Question:
I am trying to compile a simple c++ program that calls some functions from the NDPI C library. When compiling using the shared library (.so file) it can't find some of the functions in the library (like set_ndpi_flow_malloc) but seems to be able to find another function called set_ndpi_malloc.
Note: I believe the functions it can't find were newly added to the library when it updated from version 1.8 to 2.0, but the library files I am using were all compiled from source of version 2.0.
See the image linked above to see the compiler output each time and the code.
The two compile attempts were made within a minute of each other and nothing was changed except for one line in the makefile to compile with the static library instead of the shared library.
## Update
This has been identified as an issue with the library not exporting all the symbols.
See the issue on github here: <URL>
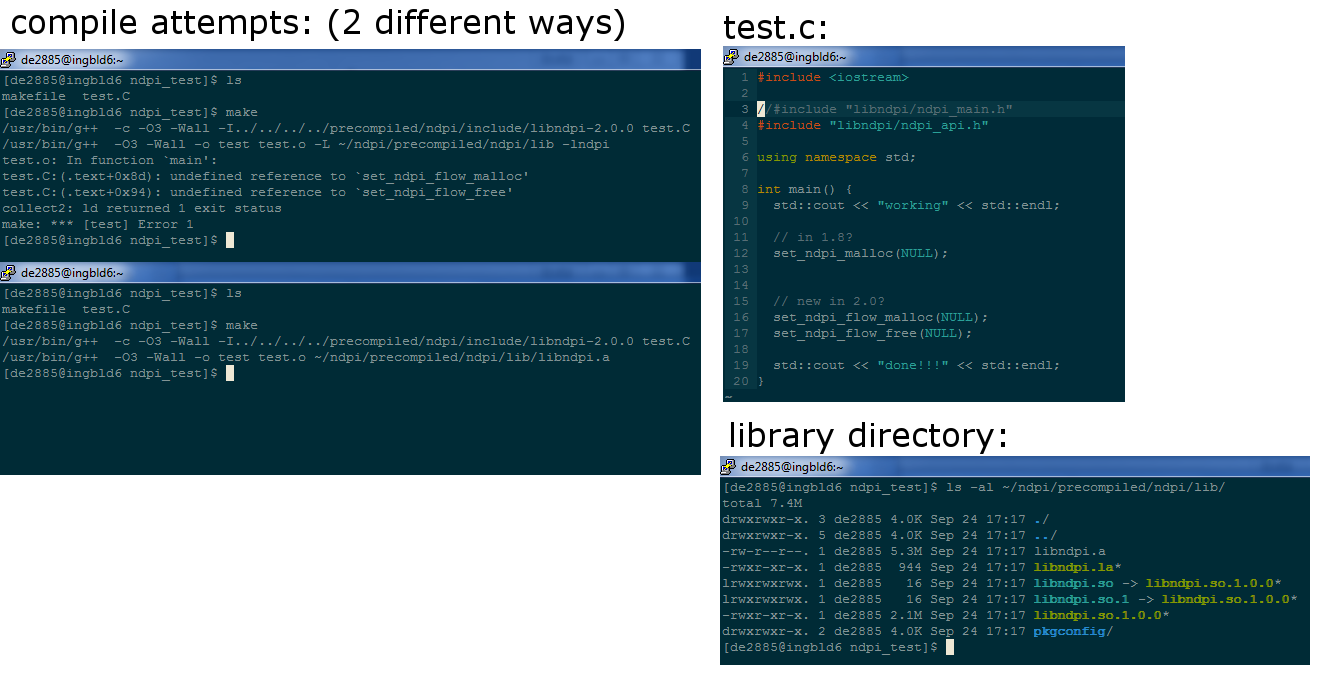
Answer: I made some effort to reproduce your steps.
1. Clone (download/unpack) the library source from their Github
2. Enter the source directory of the library
3. ./autogen.sh (as per README.md, also: libpcap-dev package is needed to be installed in the system)
4. ./configure (as per README.md)
5. make (as per README.md)
6. Create a file in the home directory called test.cpp and place your code there (however, I think that include statement shall be reworded as simply #include "ndpi_api.h")
7. g++ -c -O3 -Wall -I ./src/include ~/test.cpp (as per your wish)
8. g++ -O3 -Wall -o test test.o -L ./lib -lndpi (as per your wish)
So, indeed, there are undefined symbols in this case.
I used 'nm -gC ./lib/libndpi.so' to read the symbol list and didn't find
'set_ndpi_flow_malloc' and 'set_ndpi_flow_free'. Not mentioned in either way.
I then inspected './src/include/ndpi_api.h' and './src/lib/ndpi_main.c' and couldn't wrap my head around what might have been wrong there. Everything seemed to be OK since these two functions were implemented and defined similar to their counterparts without . Nevertheless, the difference certainly exists and could be observed in './libndpi.sym' file.
As you might see, 'set_ndpi_malloc' and 'set_ndpi_free' are listed there whilst their counterparts are not.
So, I deleted the library source and followed the steps and one more time. Then I added these two lines to './libndpi.sym' just after non- function names:
'''
set_ndpi_flow_malloc
set_ndpi_flow_free
'''
Next I had to proceed with the steps - and the last one turned to be successful.
Also, 'nm -gC ./lib/libndpi.so' shows the symbols of interest just fine.
I may suppose that forgetting to add the symbol names to '.sym' file is some sort of mistake. Here is the <URL>, they often "add missing symbols", etc.
That's it.